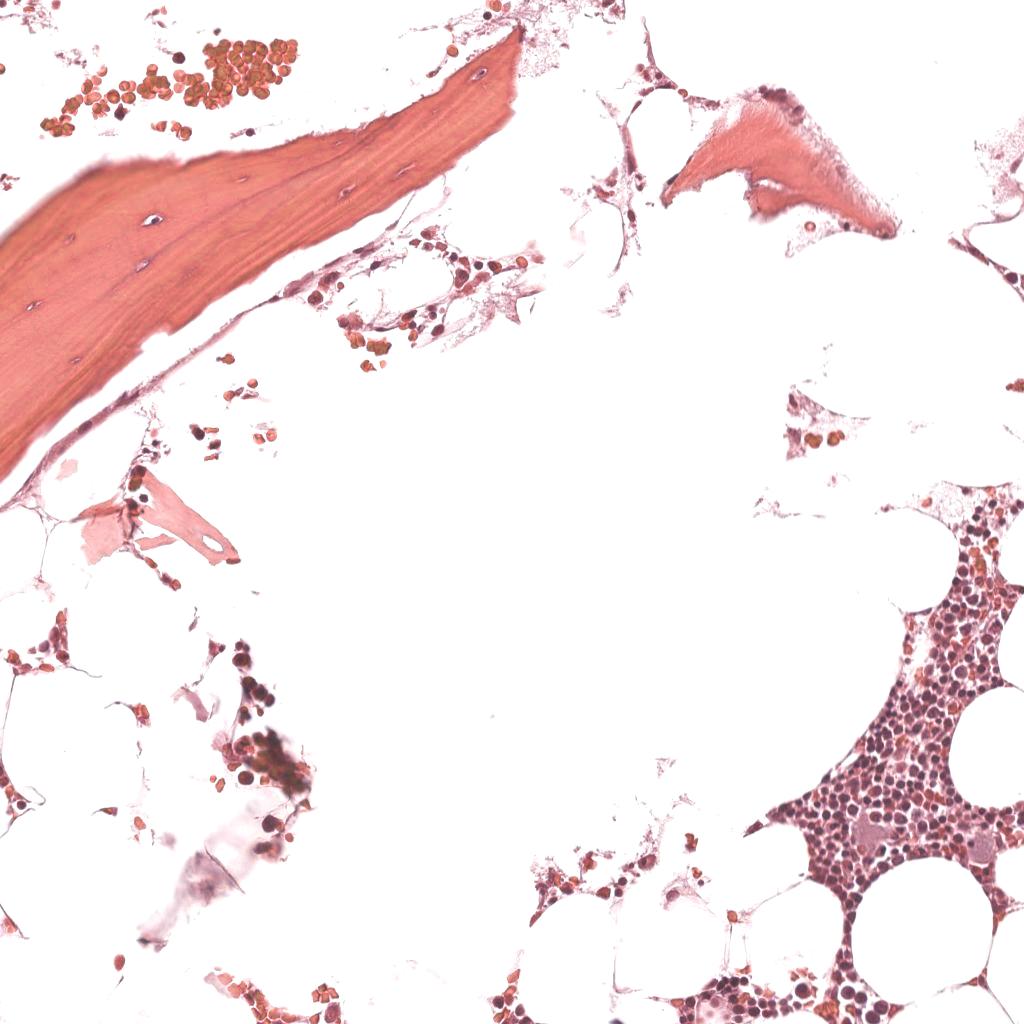
Label: Non-Tumor